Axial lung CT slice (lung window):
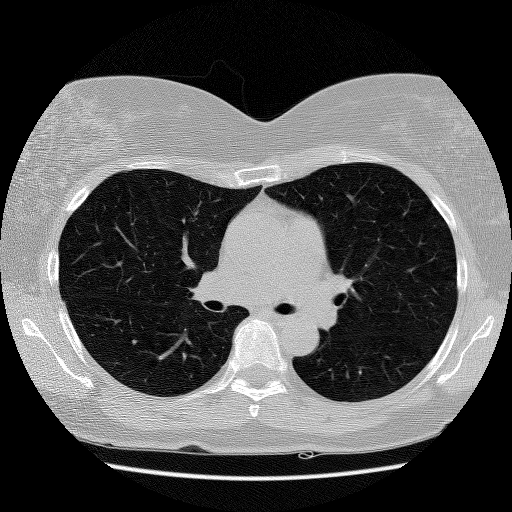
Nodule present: no